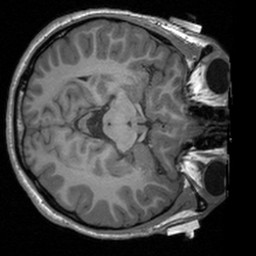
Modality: T1w
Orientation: axial
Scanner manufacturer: siemens
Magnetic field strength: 3 T
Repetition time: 1.9 s
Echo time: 0.00226 s